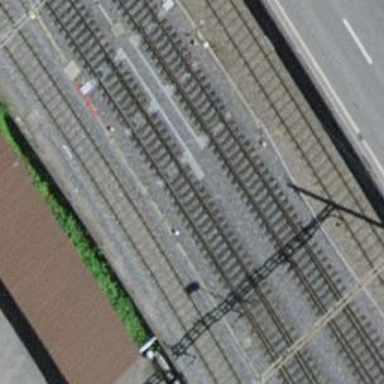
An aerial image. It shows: Railway switch.